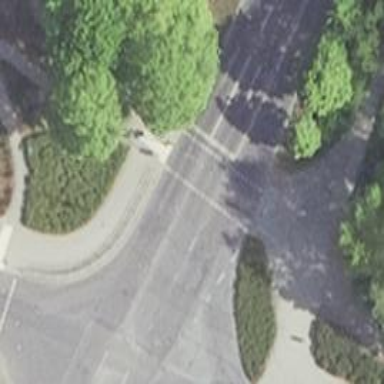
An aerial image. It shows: Road with traffic signals.